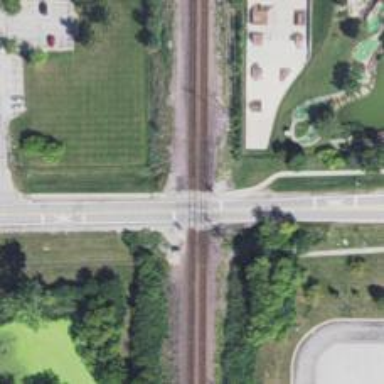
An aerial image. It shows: Railway crossing.